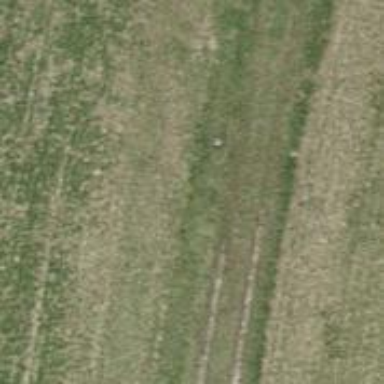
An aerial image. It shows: Grass track with Grade 4 tracktype.